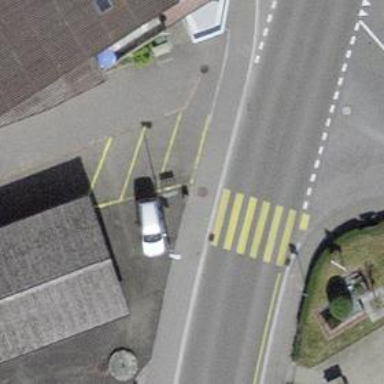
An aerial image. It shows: Uncontrolled zebra crossing with yellow markings on the road.